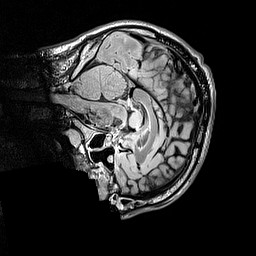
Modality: FLAIR
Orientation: sagittal
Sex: male
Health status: ill
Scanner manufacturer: siemens
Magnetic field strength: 3 T
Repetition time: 5 s
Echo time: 0.388 s